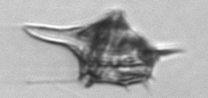
Label: Amylax